Current action and preconditions to check: trajectory_clear

Your task: For each precondition in the list above, predict whether it will hold at this action.

Consider the current scene as observed from the mobile robot's camera, and analyze the predicted future states of all dynamic agents (e.g., people, animals, vehicles, or any moving entities) within the NEXT SECOND.

IMPORTANT: Only answer "very likely" if you are absolutely certain—based on strong, clear evidence—that a dynamic agent will violate the precondition in the predicted future state. Do NOT answer "very likely" for unlikely, ambiguous, or low-probability risks.

Ask yourself for each precondition: Is there a high probability, with clear and convincing evidence, that the predicted future states of any dynamic agent will interfere with the predicted future state of the currently executing action within the NEXT SECOND, causing that precondition to fail?

Assess the risk level based on these predictions. Use "likely" or "very likely" if motions create a clear risk of interference.

Use "neutral" or "improbable" if agents are nearby but their predicted paths are clearly diverging or non-conflicting.

Failure Risk Categories: "very improbable", "improbable", "neutral", "likely", "very likely"

Answer Format: Output ONLY the probability_of_failure value from these categories: "very improbable", "improbable", "neutral", "likely", "very likely"

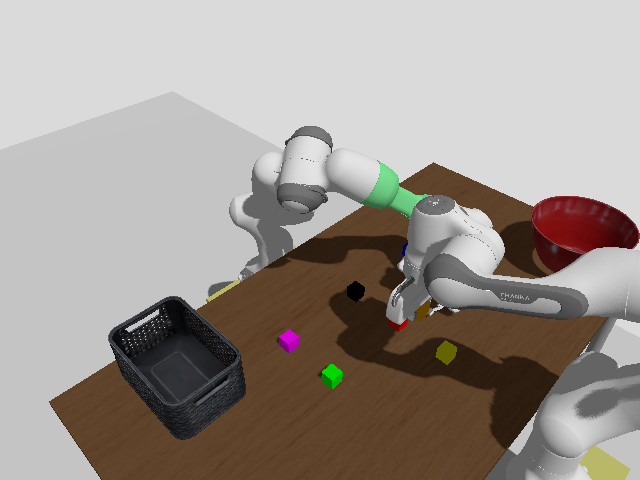

Answer: very improbable